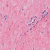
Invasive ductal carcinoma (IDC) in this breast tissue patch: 0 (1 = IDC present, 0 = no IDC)